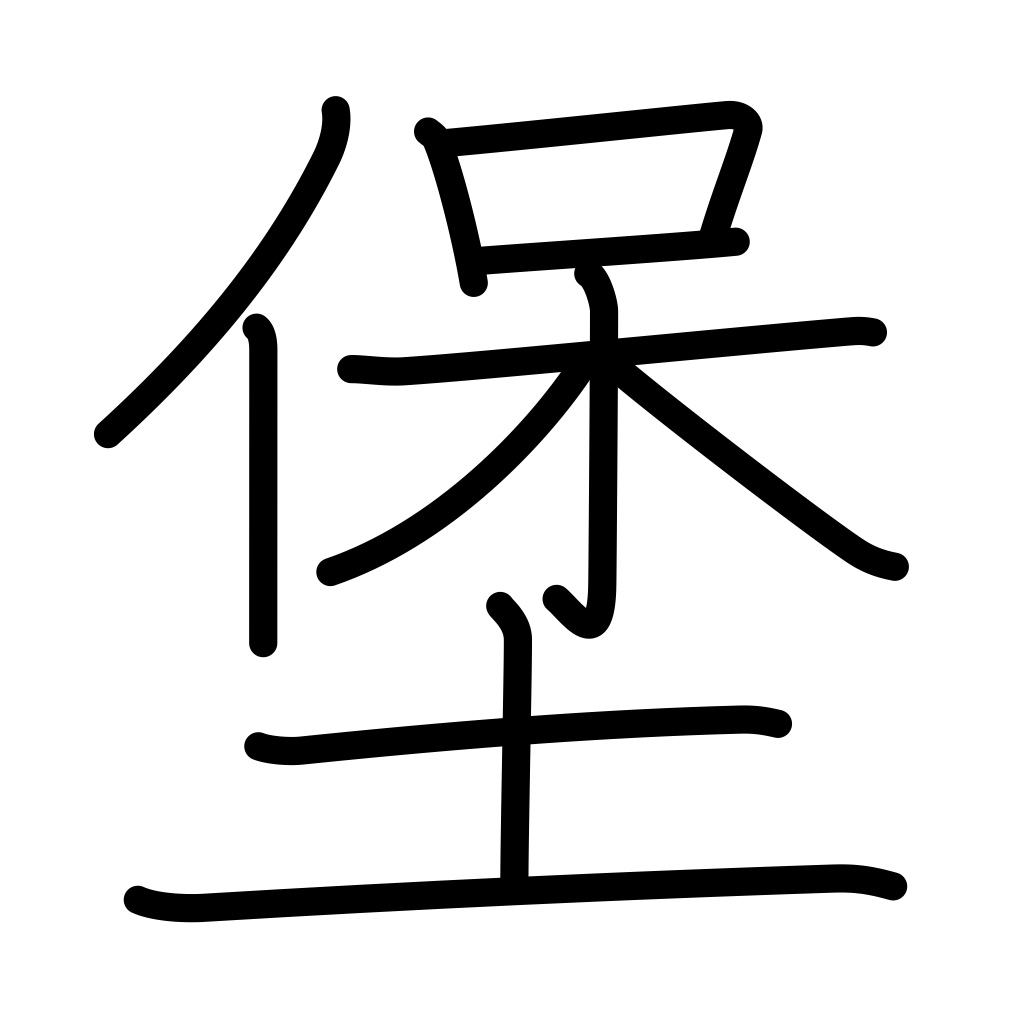
Meaning: fort